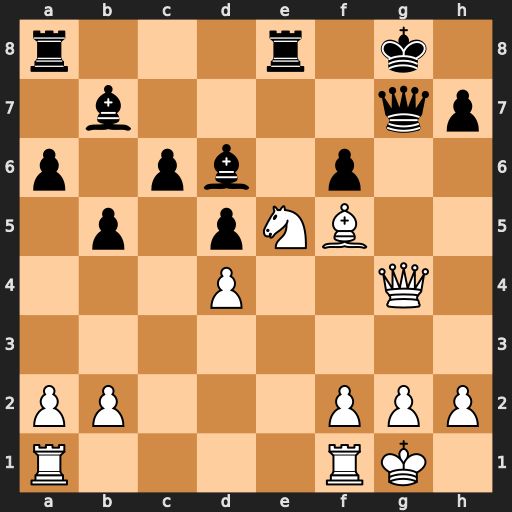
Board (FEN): r3r1k1/1b4qp/p1pb1p2/1p1pNB2/3P2Q1/8/PP3PPP/R4RK1
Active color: w
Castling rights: -
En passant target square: -
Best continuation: Be6+ Kh8 Nf7+ Qxf7 Bxf7